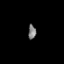
Tissue: prostate
Cell type: T cells
Senescence score: 0.74
Nuclear area (px): 108
Mean DAPI intensity: 125.12